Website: home-depot
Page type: payment
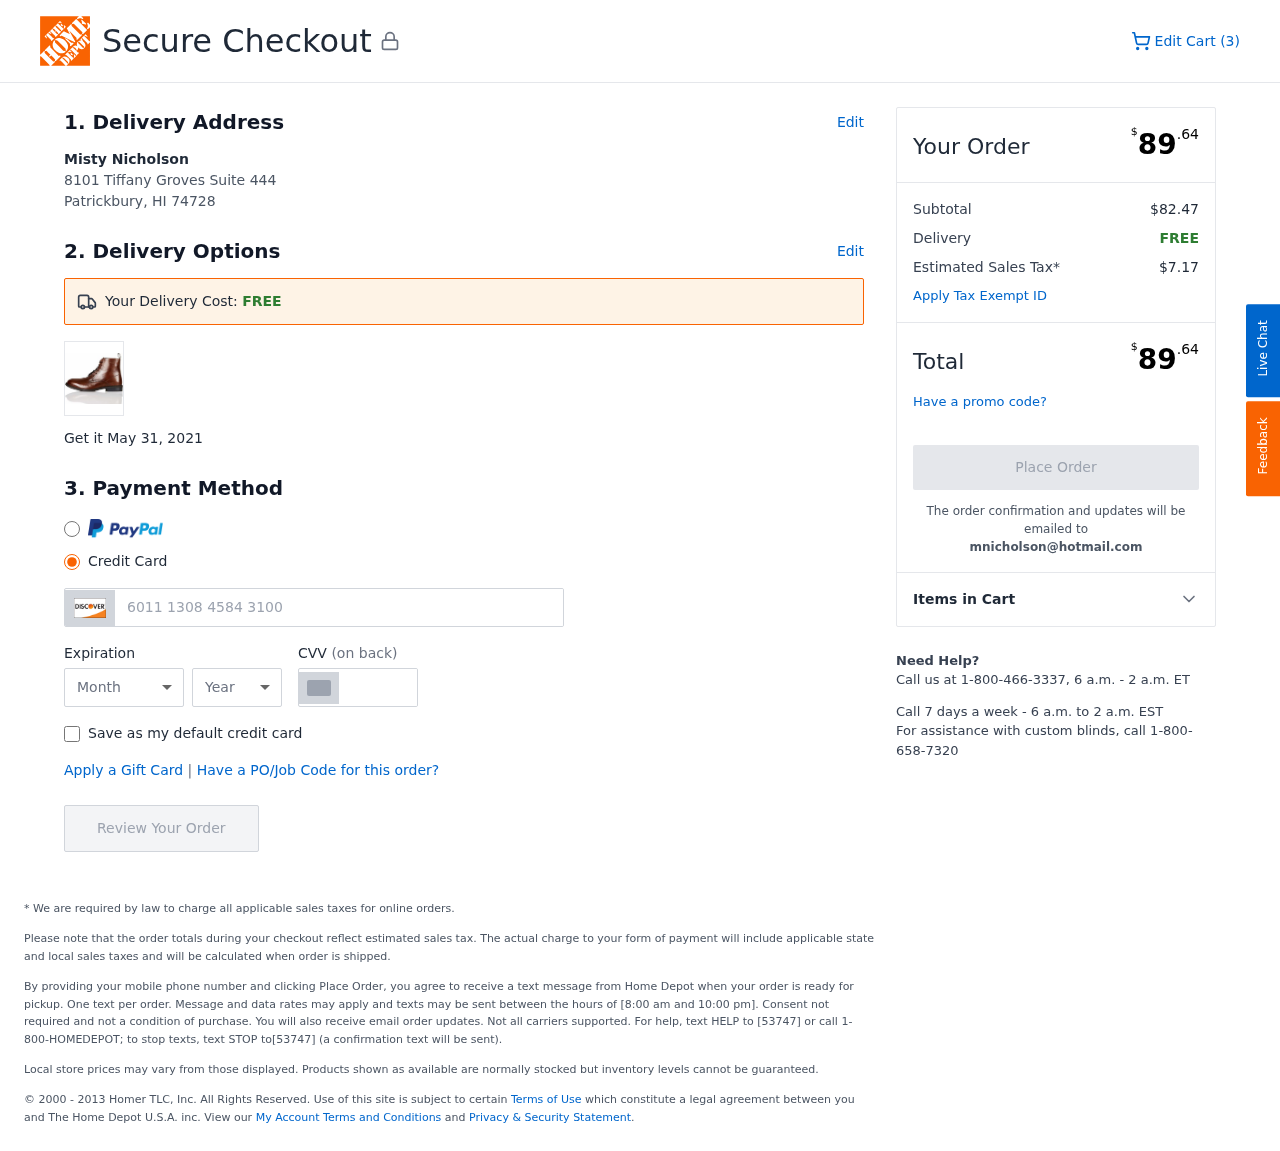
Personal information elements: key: PII_CARD_CVV
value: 642
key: PII_CARD_EXPIRY_MONTH
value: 05
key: PII_CARD_EXPIRY_YEAR
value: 29
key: PII_CARD_NUMBER
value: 6011 1308 4584 3100
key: PII_CITY_STATE_ZIP
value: Patrickbury, HI 74728
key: PII_EMAIL
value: mnicholson@hotmail.com
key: PII_FULLNAME
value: Misty Nicholson
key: PII_STREET
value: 8101 Tiffany Groves Suite 444
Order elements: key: ORDER_NUM_ITEMS
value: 3
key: ORDER_DELIVERY_DATE
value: May 31, 2021
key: ORDER_TOTAL
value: $89.64
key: ORDER_SUBTOTAL
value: $82.47
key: ORDER_SHIPPING_COST
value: FREE
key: ORDER_TAX
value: $7.17